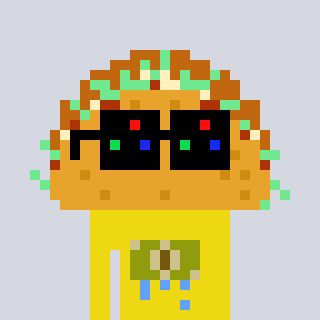
a pixel art character with square black sunglasses, a taco-shaped head and a yellow-colored body on a cool background